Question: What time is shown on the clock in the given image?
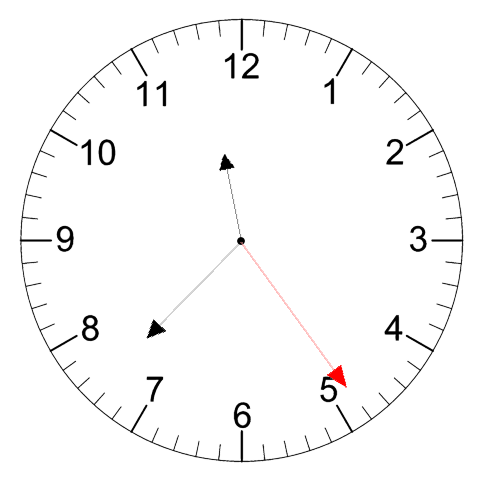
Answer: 11:37:24